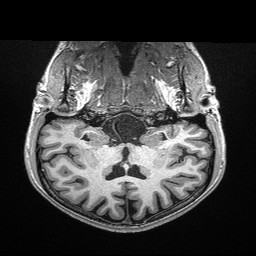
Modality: T1w
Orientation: sagittal
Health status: healthy
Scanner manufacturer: siemens
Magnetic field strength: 3 T
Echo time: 0.00298 s